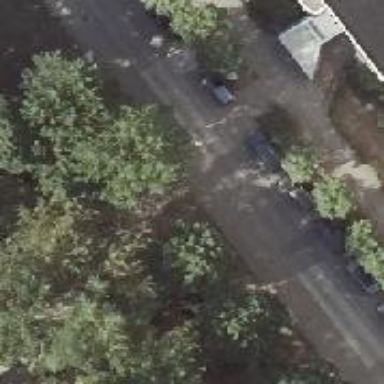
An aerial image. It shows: Footway.